Question: Let's say I have one locator above a polyPlane. What I want to do is a lookup or trace from the locator in negative or positive y until it hits the polyPlane and return the position of the closest point/vertex/uv/
I imagine this have been done one million times but the only examples I have found works by locating the closest point based on all axis which in my case is close to useless.
I would appreciate any help I could get!
Edit:
Added image of the difference between the first suggested solution and what I want to achieve

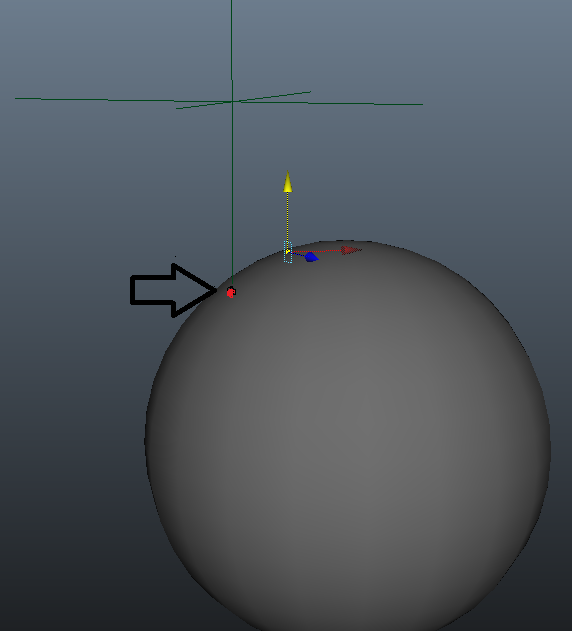
Answer: What we can do is use OpenMaya (Maya's API) to loop over the faceVerts gathered in an array, check to see which is shortest distance from the locator position compared to the current facevert, if it is shorter than the last shortest distance, save it as the closestVertex variable.
'''
import maya.OpenMaya as OpenMaya
from pymel.core import *
geo = PyNode('pSphere1')
pos = PyNode('locator1').getRotatePivot(space='world')
nodeDagPath = OpenMaya.MObject()
try:
selectionList = OpenMaya.MSelectionList()
selectionList.add(geo.name())
nodeDagPath = OpenMaya.MDagPath()
selectionList.getDagPath(0, nodeDagPath)
except:
warning('OpenMaya.MDagPath() failed on %s' % geo.name())
mfnMesh = OpenMaya.MFnMesh(nodeDagPath)
pointA = OpenMaya.MPoint(pos.x, pos.y, pos.z)
pointB = OpenMaya.MPoint()
space = OpenMaya.MSpace.kWorld
util = OpenMaya.MScriptUtil()
util.createFromInt(0)
idPointer = util.asIntPtr()
mfnMesh.getClosestPoint(pointA, pointB, space, idPointer)
idx = OpenMaya.MScriptUtil(idPointer).asInt()
faceVerts = [geo.vtx[i] for i in geo.f[idx].getVertices()]
closestVertex = None
minLength = None
for v in faceVerts:
thisLength = (pos - v.getPosition(space='world')).length()
if minLength is None or thisLength < minLength:
minLength = thisLength
closestVertex = v
select(closestVertex)
'''
This could probably be done with python without the API, but if you've got maya, you've got access to the API :)
I hope this helps